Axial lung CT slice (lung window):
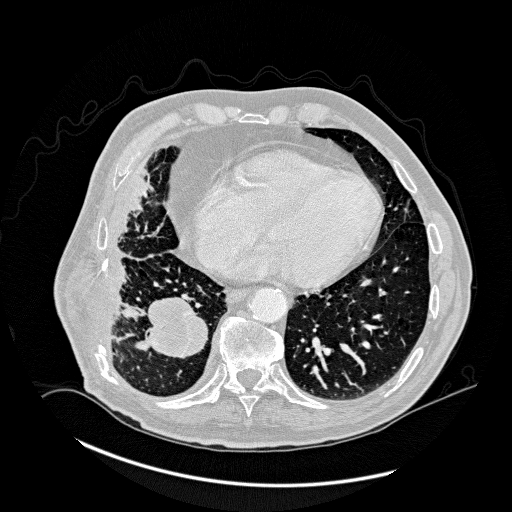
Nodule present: no